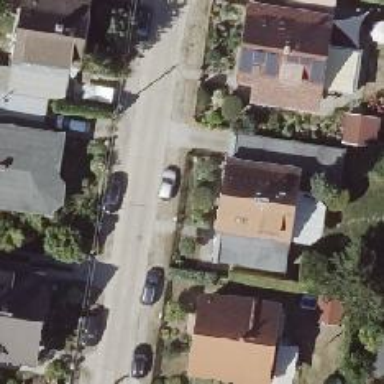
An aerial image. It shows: Footway along the road.